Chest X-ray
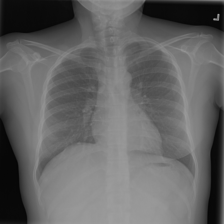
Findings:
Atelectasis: negative
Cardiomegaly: negative
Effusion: negative
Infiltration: negative
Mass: negative
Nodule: negative
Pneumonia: negative
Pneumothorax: negative
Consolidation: negative
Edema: negative
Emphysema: negative
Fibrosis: negative
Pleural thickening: negative
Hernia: negative